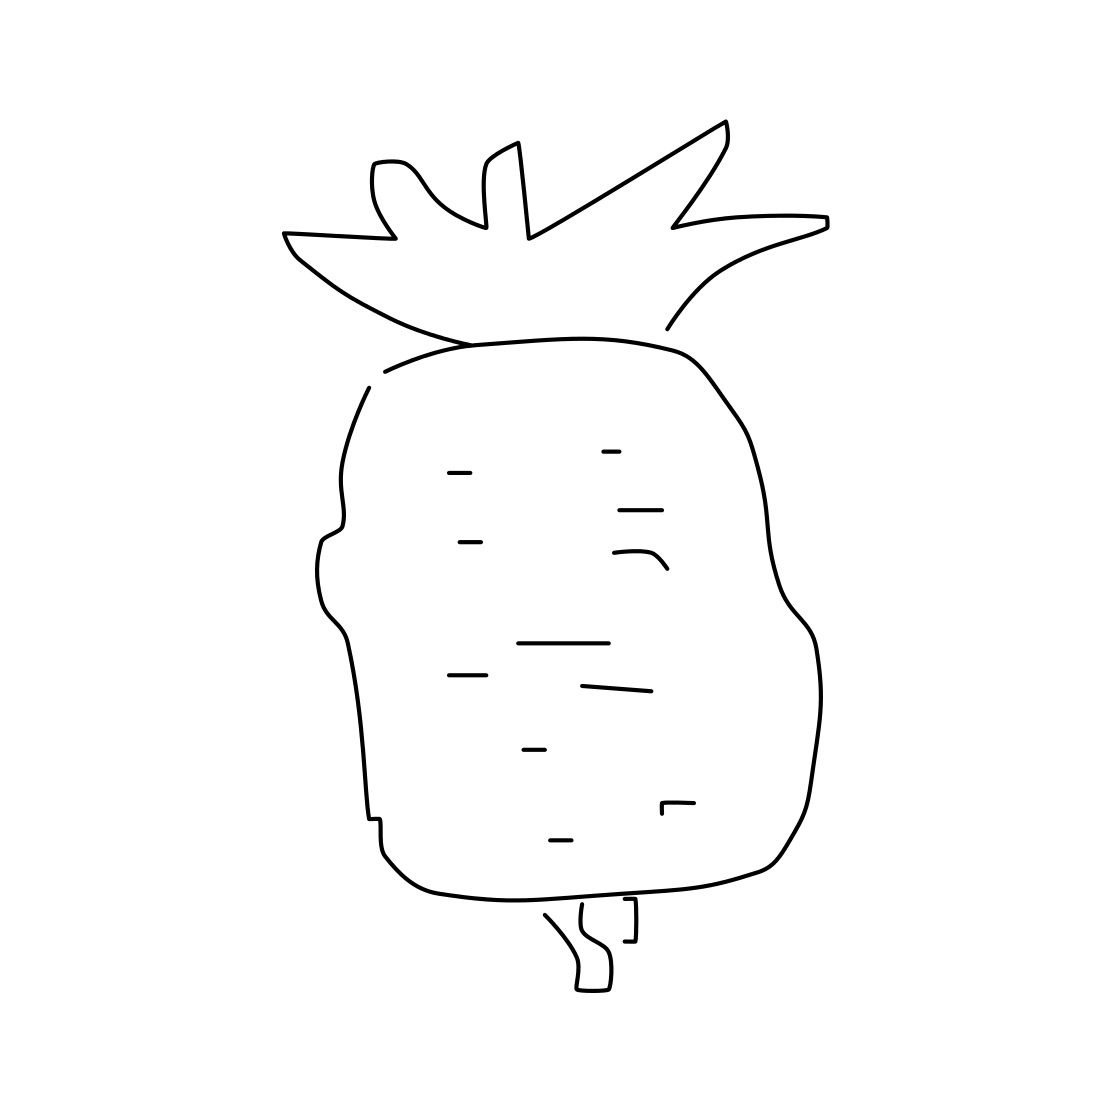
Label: pineapple